Aerial crown-view tile of a tropical tree (Barro Colorado Island, Panama), acquired 20250414:
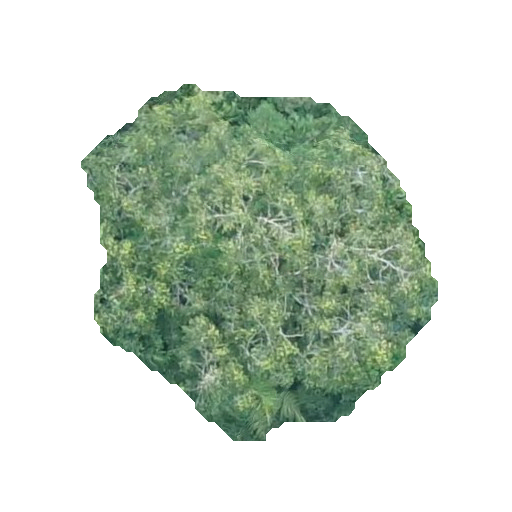
Species: Guatteria lucens
GBIF accepted scientific name: Guatteria lucens
Crown area: 133.69 m²